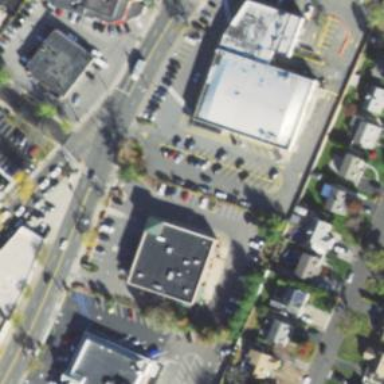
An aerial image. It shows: Supermarket.